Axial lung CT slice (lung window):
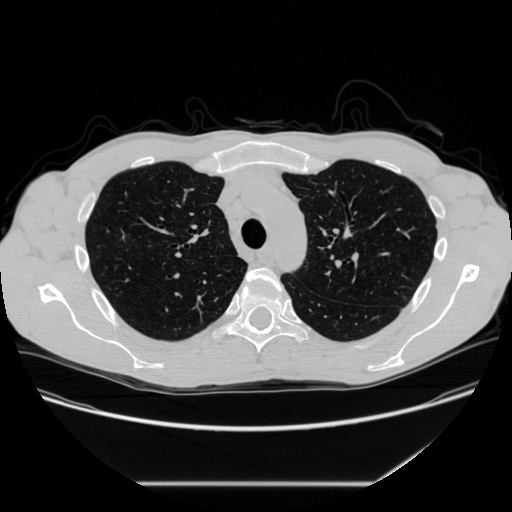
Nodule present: no